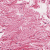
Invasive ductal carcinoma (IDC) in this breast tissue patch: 0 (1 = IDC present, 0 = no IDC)